Question: I want to ask you about:
1. Which type is the "About" window displayed in Eclipse Juno 4.2 via Help-->About Eclipse: is it JFrame, JDialog or another?
2. How can I get the About window via code in Java? Because until now I couldn't obtain via code a similar window (with Maximize, Minimize buttons). Also remembering that this About window doesn't appear in the Windows Button Bar (so perhaps it's a JDialog).
This is what the About window for Eclipse Indigo looks like (Juno is pretty much the same in look):

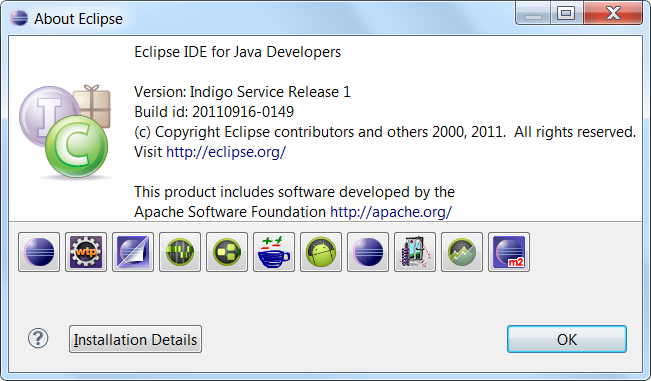
Answer: The 'Help>About' window in Eclipse is not a Swing dialog at all. Like other parts of the Eclipse rich-client platform, it is built atop SWT.
The class is 'org.eclipse.ui.internal.dialogs.AboutDialog'. It's a modal, resizable dialog, built atop a native window with dialog trim and a maximize/restore button.
In an RCP application, its text and image are specified in a *.product file. It's not intended to be instantiated directly outside the Eclipse codebase.
If you need to work in Swing, you could implement a similar window, using 'JFrame'. If you have the option of building an SWT/RCP application, you could get this dialog for free, along with a huge, tasty menu of additional common high-level functionality.